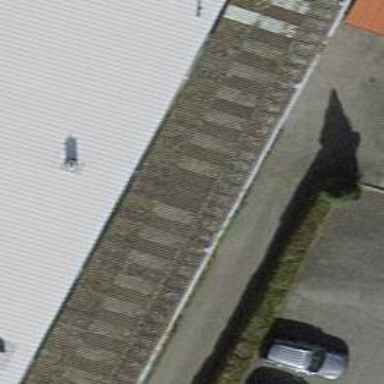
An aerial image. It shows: View of roof of building.